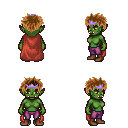
a pixel art fantasy rpg character, female body template, orc, green skin, maroon cape, magenta pants, brown bedhead hairstyle, purple tiara, brown shoes, four views (front, back, left, right), 2x2 character sprite sheet, small pixel art, hard edges, no anti-aliasing